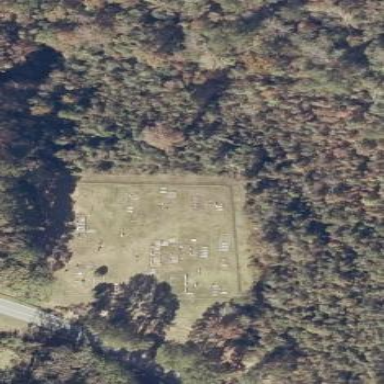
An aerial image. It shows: Cemetery.